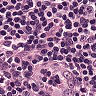
Metastatic tissue present: no